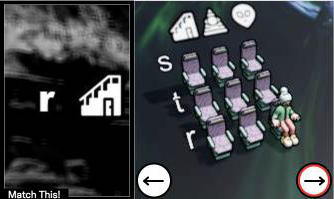
Task: seats
Answer: no